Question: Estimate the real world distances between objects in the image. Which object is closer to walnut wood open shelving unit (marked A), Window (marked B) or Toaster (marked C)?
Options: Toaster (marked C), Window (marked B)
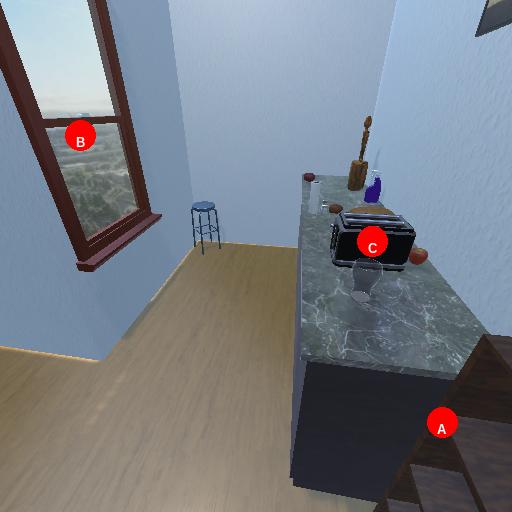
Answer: Toaster (marked C)